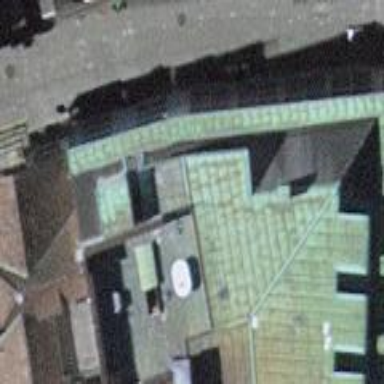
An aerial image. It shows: Building with metal mansard roof colored in pale green.